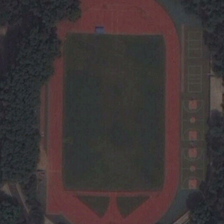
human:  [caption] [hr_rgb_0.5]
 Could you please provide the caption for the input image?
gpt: a lot of trees are planted around the playground .

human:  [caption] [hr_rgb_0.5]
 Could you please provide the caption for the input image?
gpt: there is a red track around the football field .

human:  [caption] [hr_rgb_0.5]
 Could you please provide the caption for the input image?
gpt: a lot of trees are planted around the playground .

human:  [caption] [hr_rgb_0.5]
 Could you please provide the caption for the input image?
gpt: there is a red track around the football field .

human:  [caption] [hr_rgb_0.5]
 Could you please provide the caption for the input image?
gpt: a lot of trees are planted around the playground .